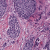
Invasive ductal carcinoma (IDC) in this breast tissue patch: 1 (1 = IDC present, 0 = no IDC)